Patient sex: M
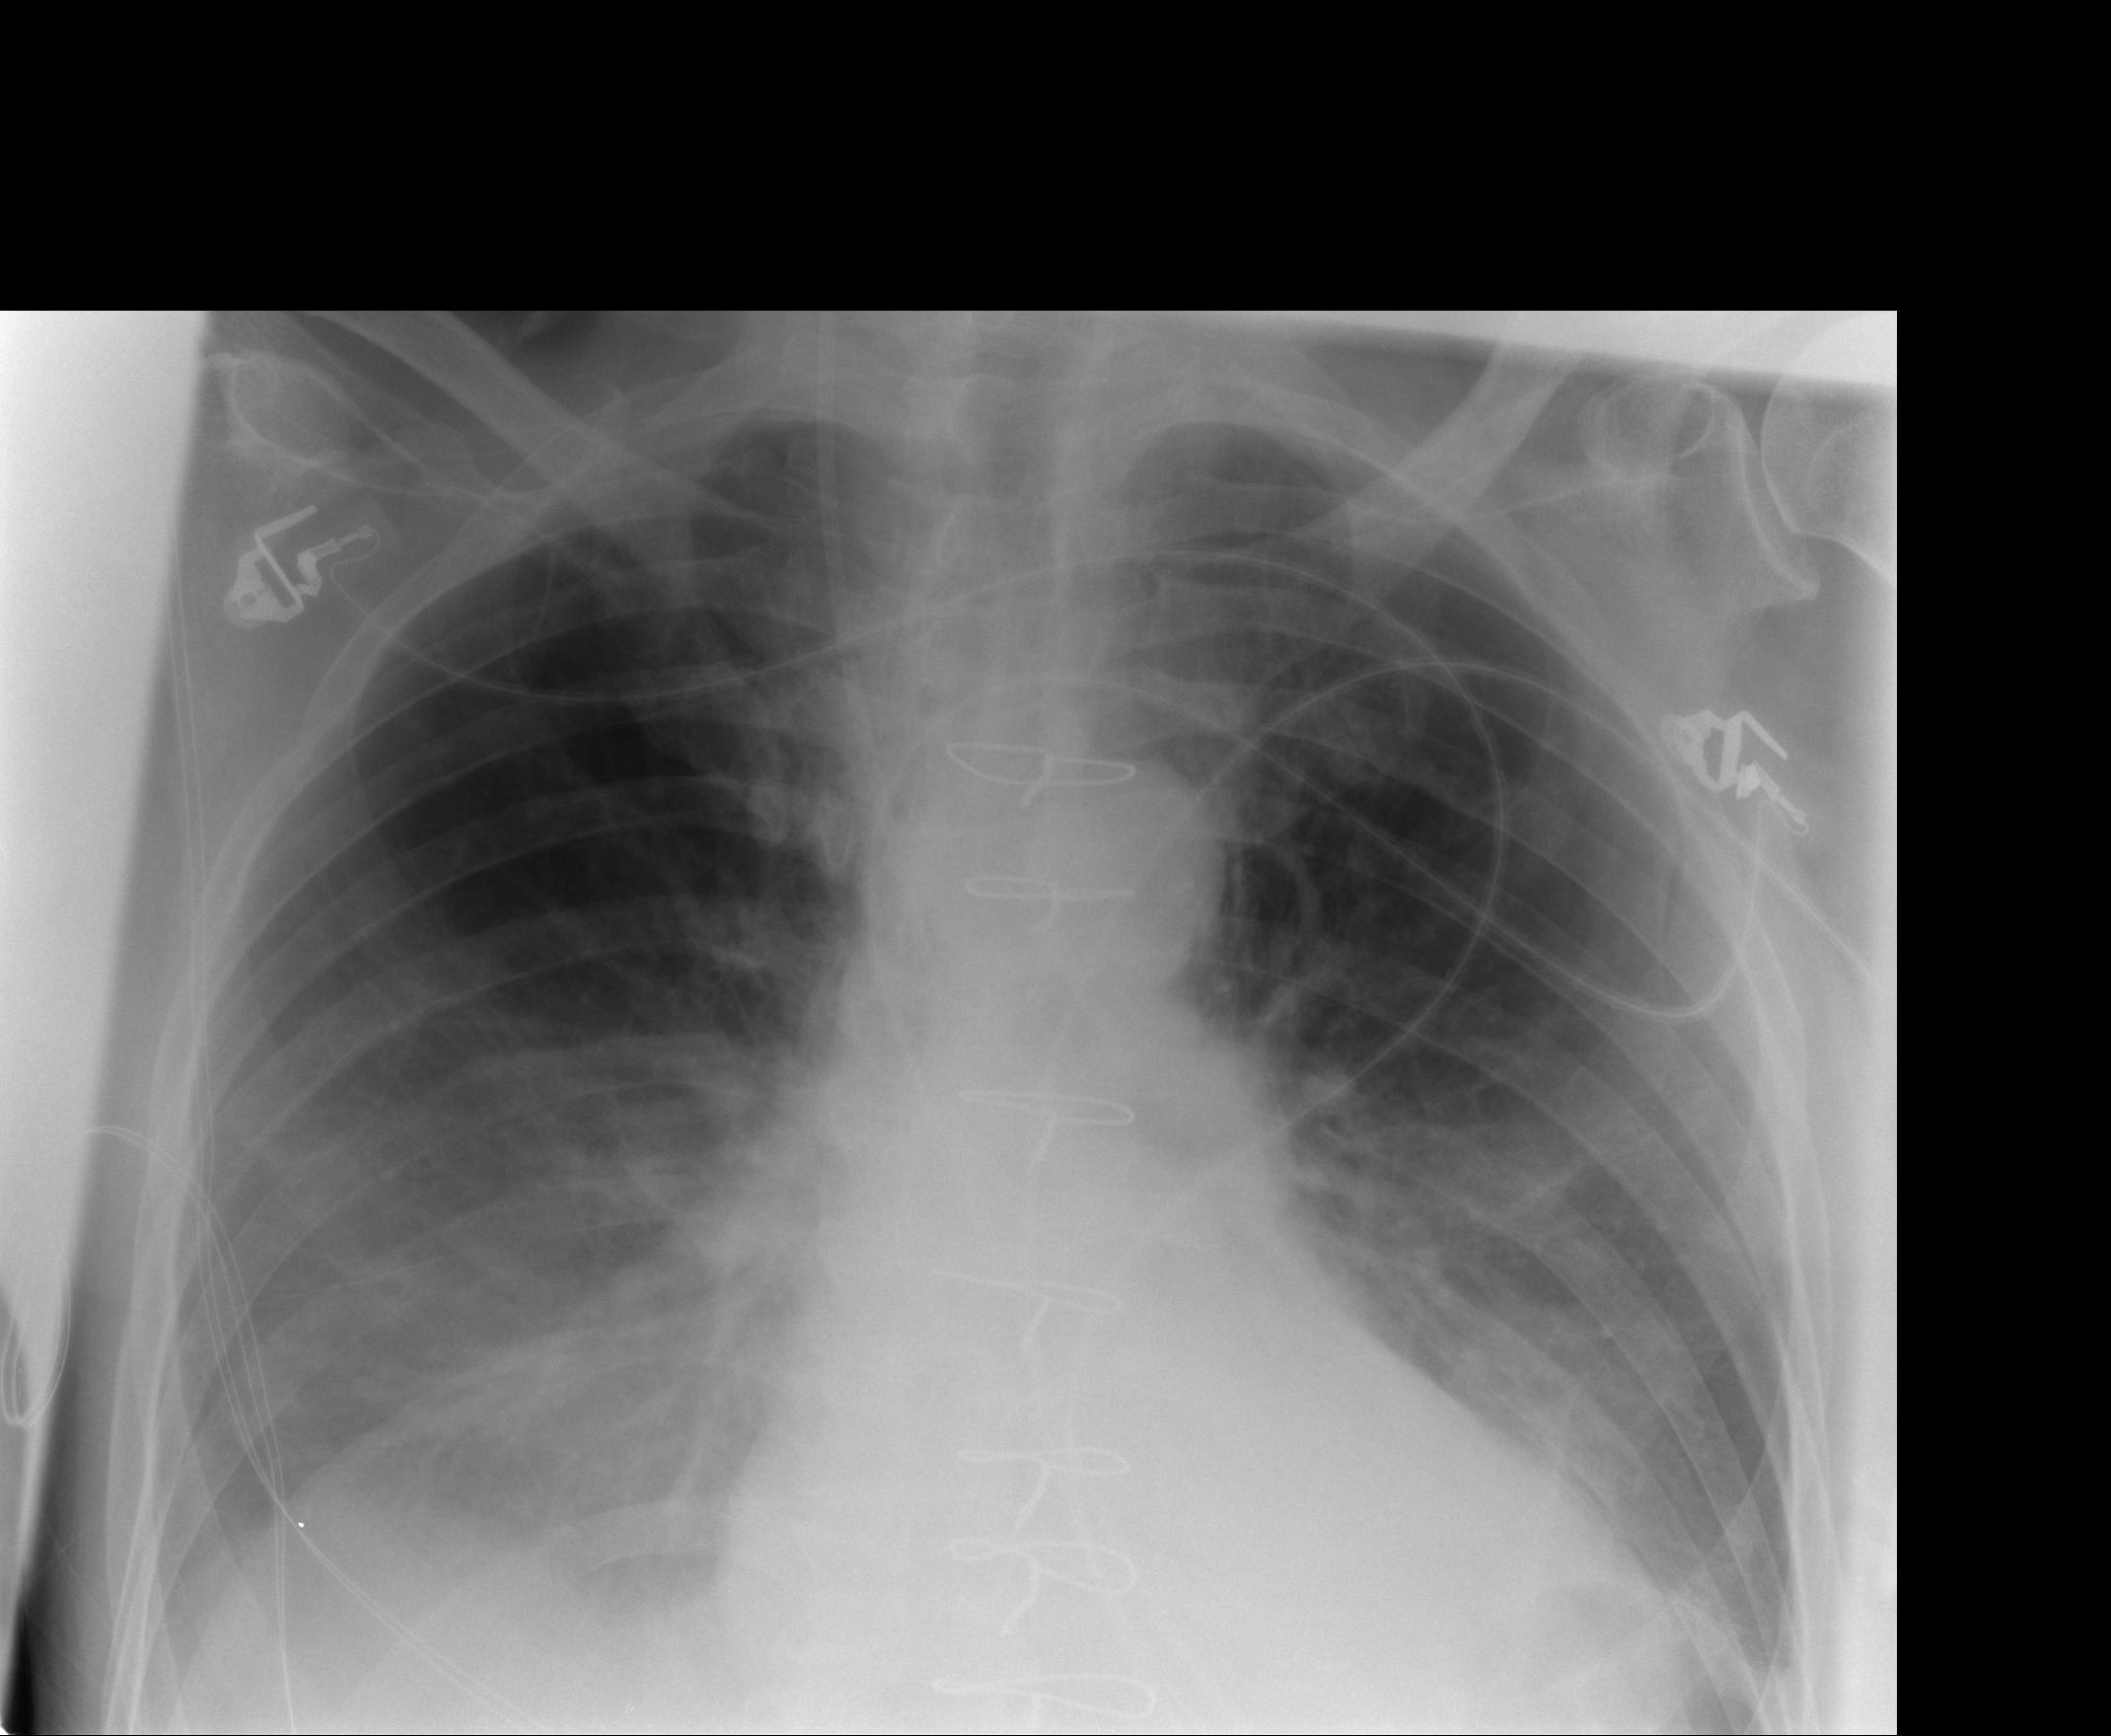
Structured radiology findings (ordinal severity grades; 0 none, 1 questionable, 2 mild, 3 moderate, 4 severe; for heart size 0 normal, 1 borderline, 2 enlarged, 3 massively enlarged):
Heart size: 1
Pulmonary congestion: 0
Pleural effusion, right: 2
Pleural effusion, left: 2
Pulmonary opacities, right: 0
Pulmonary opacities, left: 0
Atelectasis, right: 2
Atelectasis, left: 0